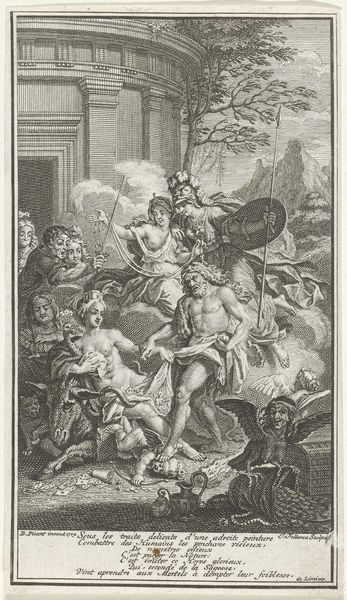
Titel: Matigheid, Minerva en Hercules overwinnen het kwaad
Künstler: Jacob Folkema
Standort: Amsterdam
Institution: Rijksmuseum
Schlagwörter: men, sword, women, dress, woman, feather, smoke, angel, gods, man, naked, nudity, tree, hill, drawing, black and white, graphic, battle, revolution, wings, drapery, leaves, dome, animal, war, cloth, shield, leaf, jug, pitcher, text, spear, sheild, ox, heroes, demon, good, bloth, swaord, anggle